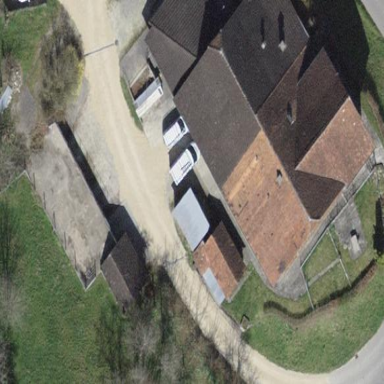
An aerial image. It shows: Farm building.